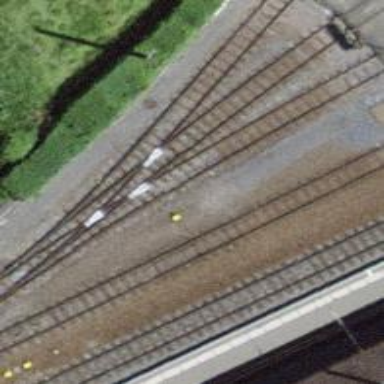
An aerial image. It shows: Narrow-gauge railway service yard with 1 track. The railway is electrified with contact line.